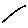
Label: line